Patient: sex M, age 60
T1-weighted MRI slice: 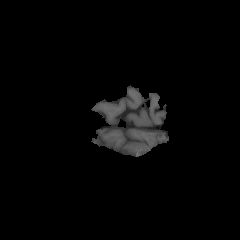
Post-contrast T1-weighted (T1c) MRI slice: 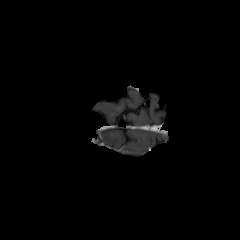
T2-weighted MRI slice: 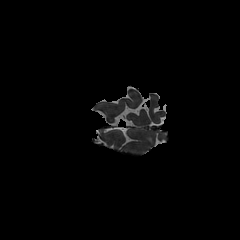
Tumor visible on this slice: yes
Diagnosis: Glioblastoma, IDH-wildtype
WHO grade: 4